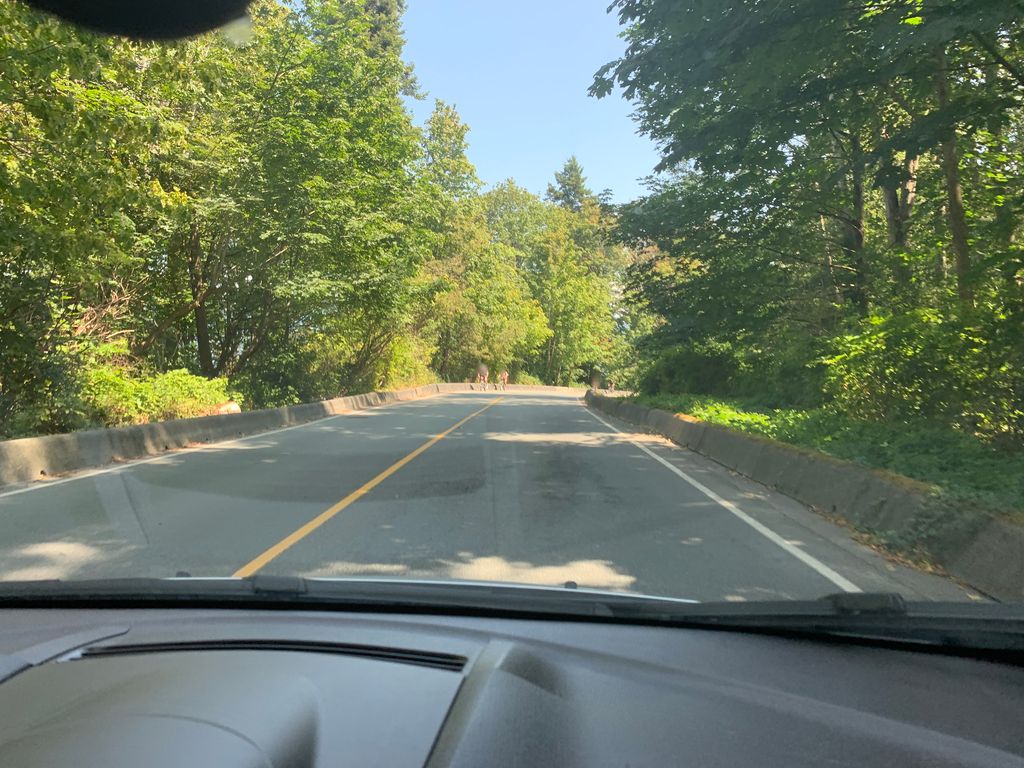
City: vancouver